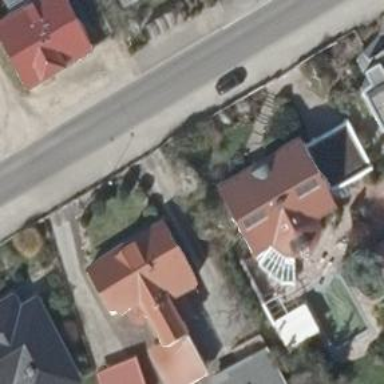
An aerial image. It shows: Residential building.